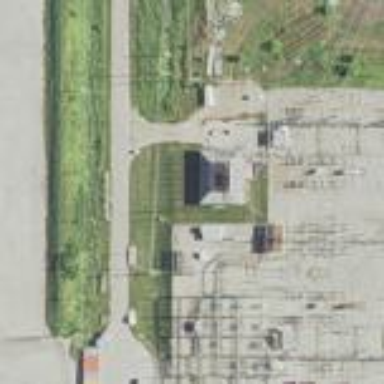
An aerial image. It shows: Substation with power equipment.